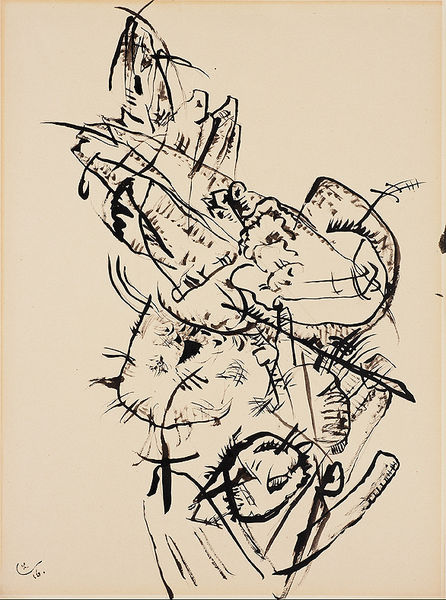
Titel: Abstract Composition, Abstract Composition
Künstler: Wassily Kandinsky
Standort: Amherst (Massachusetts, USA)
Institution: Mead Art Museum, Amherst College
Schlagwörter: white, black, face, hair, print, brown, drawing, paper, line, cross, abstract, forms, lines, shapes, round, cirle, abstractblack, cros